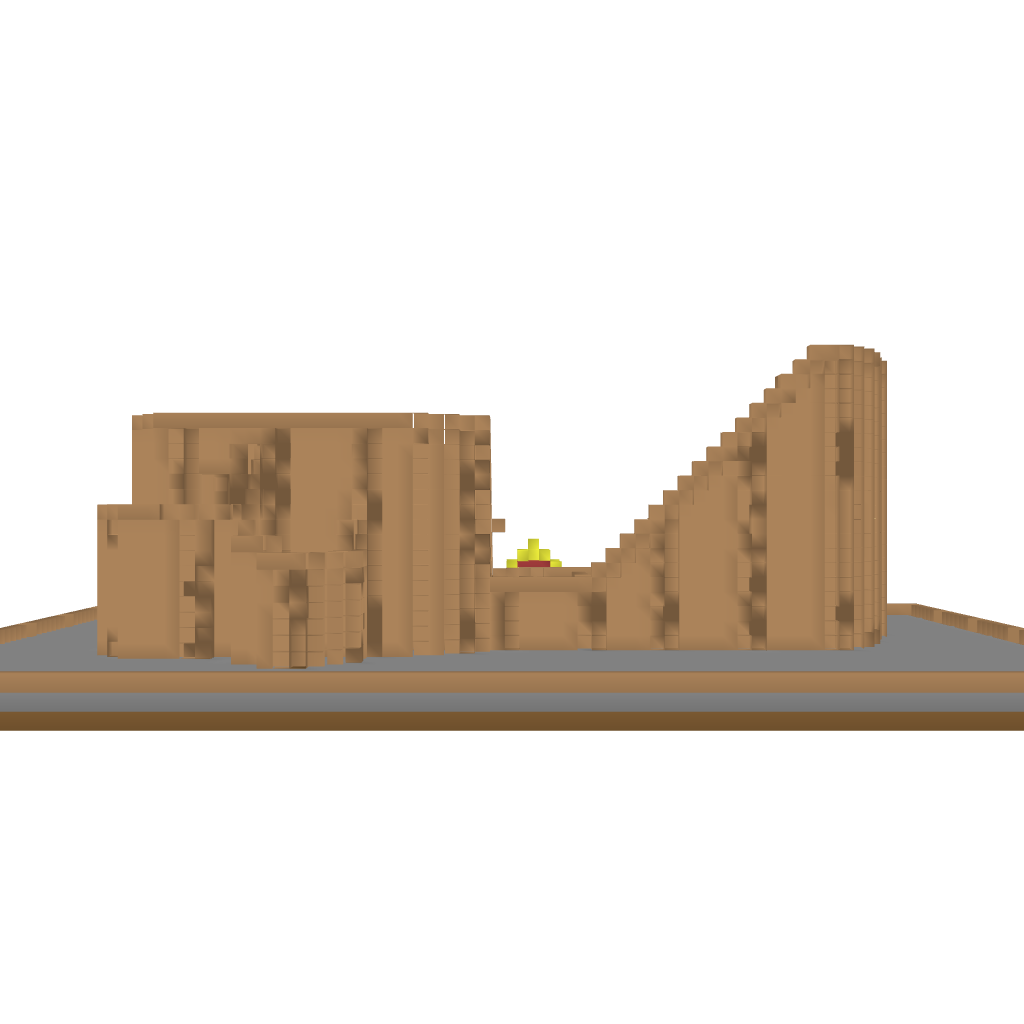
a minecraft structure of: rollercoaster wooden large good quality